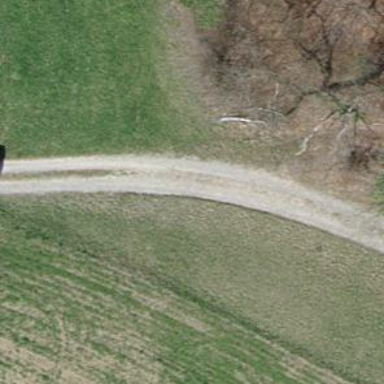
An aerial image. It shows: Pebblestone track with grade3 tracktype.